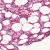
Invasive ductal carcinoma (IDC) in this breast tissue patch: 0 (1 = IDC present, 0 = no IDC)